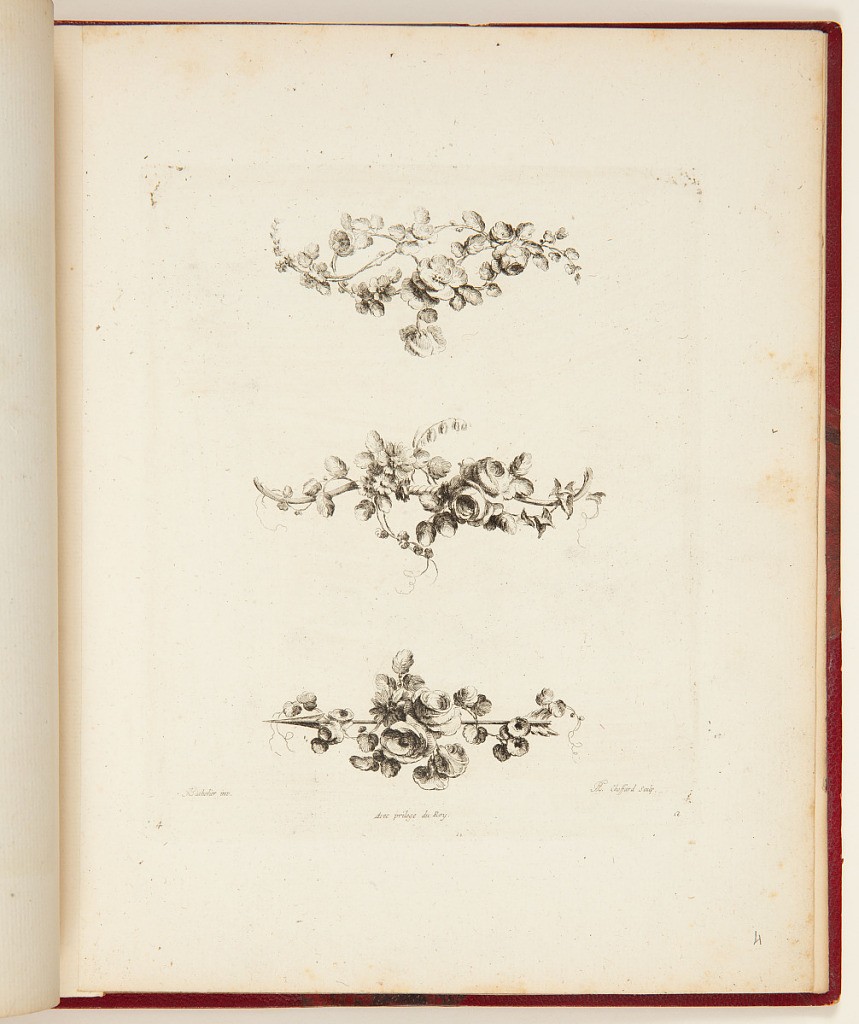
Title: Three Floral Tailpieces or Fleurons
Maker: Jean-Jacques Bachelier, French, 1724 - 1806
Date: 1760
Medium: Etching and engraving on paper
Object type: Print
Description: Fourth plate from a series of six tailpieces and fleurons originally designed for the 1755-1759 four-volume edition of the Fables de La Fontaine.  Three fleurons one above the other in the center of the plate, made up of flowers and leaves. The middle motif has flowers and leaves wrapped around a bow. The lower motif has flowers and leaves wrapped around an arrow. The plate is numbered and signed.